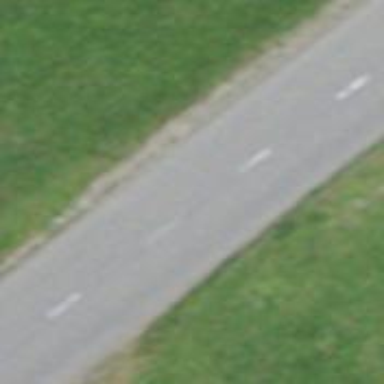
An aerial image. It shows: Tertiary road.